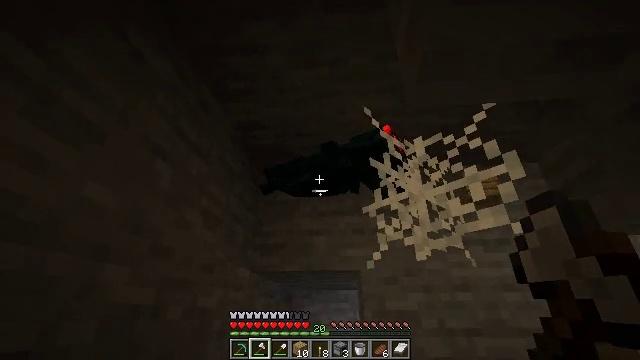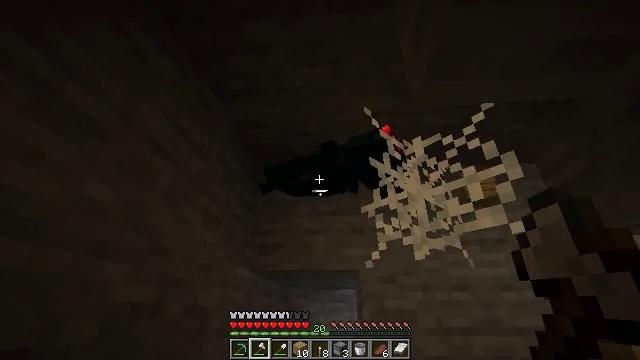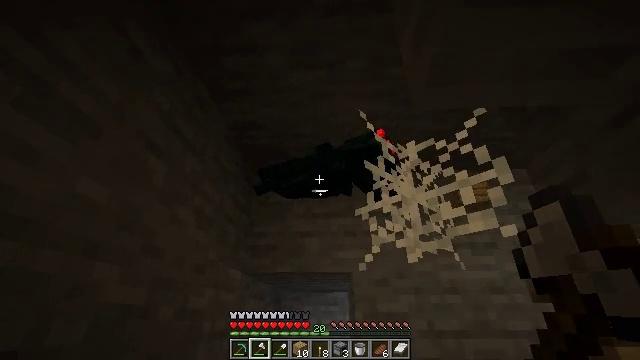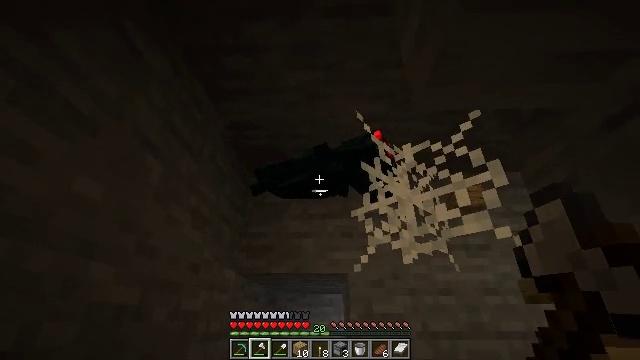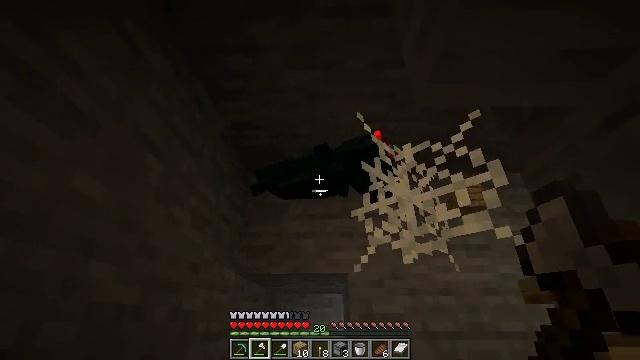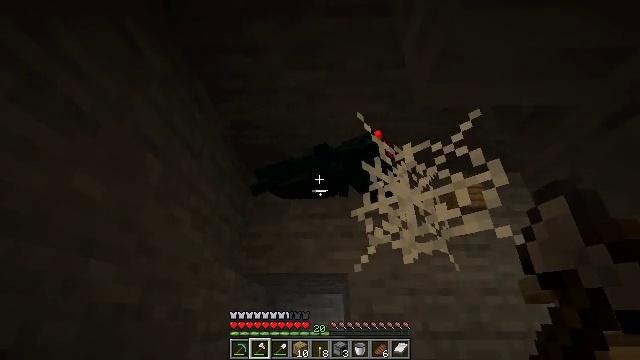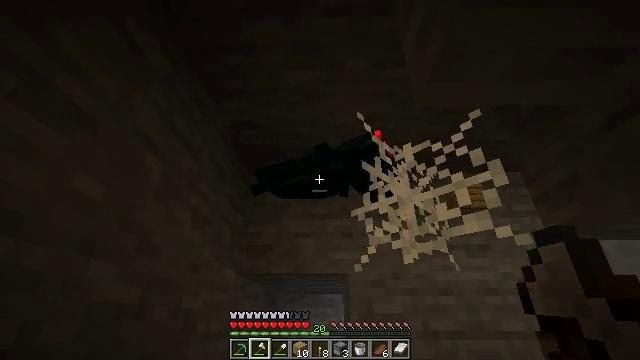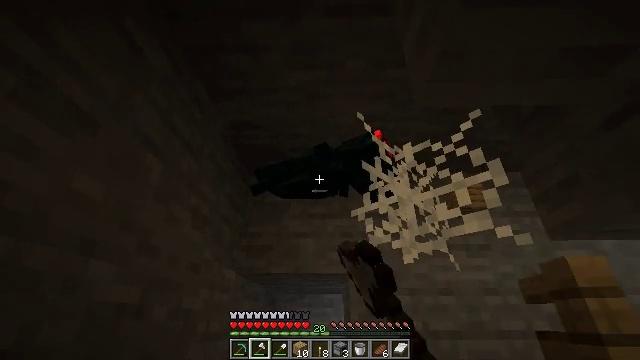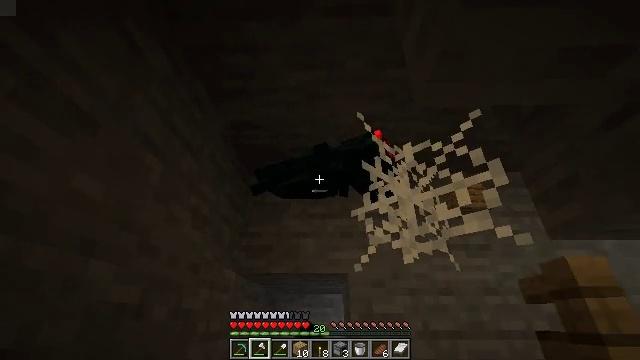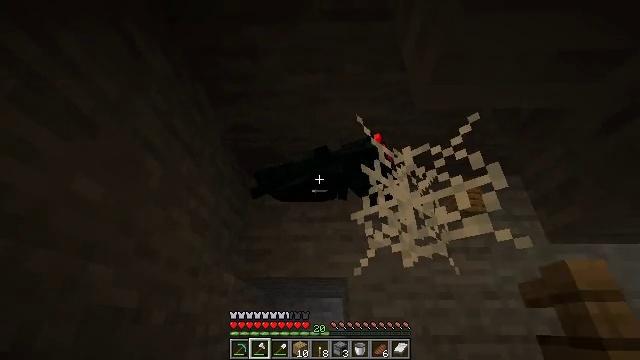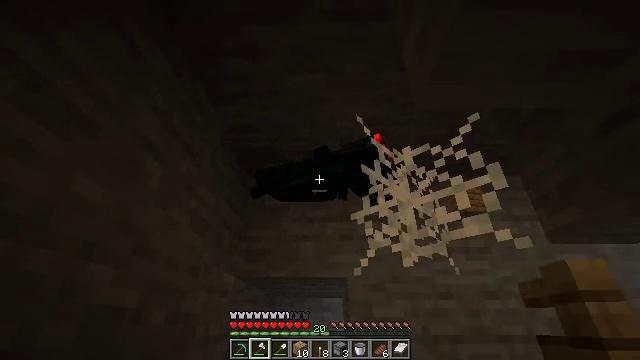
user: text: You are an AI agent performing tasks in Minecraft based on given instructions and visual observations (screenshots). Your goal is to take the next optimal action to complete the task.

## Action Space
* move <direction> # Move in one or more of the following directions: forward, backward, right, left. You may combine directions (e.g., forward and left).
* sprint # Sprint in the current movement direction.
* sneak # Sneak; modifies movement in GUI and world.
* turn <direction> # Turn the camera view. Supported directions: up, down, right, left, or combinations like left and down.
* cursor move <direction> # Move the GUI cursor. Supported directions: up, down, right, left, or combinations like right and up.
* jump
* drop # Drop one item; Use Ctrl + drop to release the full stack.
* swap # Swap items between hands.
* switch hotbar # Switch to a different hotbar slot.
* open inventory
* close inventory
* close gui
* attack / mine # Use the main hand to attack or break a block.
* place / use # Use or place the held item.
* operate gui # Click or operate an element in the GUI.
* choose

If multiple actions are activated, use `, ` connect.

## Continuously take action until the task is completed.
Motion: motion action
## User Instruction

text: Combat the cave spider.
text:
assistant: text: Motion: no_op
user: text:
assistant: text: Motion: turn right
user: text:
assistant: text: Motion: turn right
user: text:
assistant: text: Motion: no_op
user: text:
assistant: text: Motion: no_op
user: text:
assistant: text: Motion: attack / mine
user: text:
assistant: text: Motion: attack / mine
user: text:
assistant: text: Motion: attack / mine
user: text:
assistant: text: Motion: no_op
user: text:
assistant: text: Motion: attack / mine
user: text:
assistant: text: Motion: attack / mine